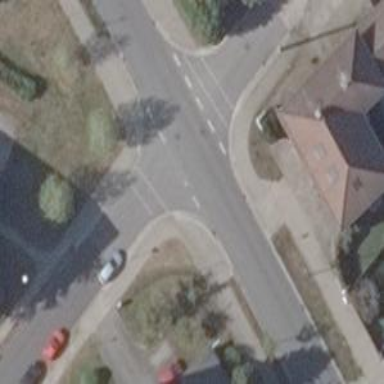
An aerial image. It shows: Secondary road with asphalt surface.